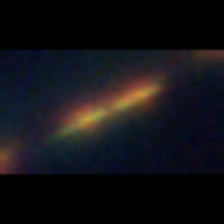
Taxon: Pennate
Group: Diatoms